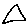
Label: triangle